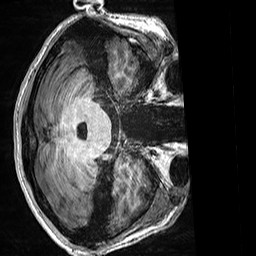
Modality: T1w
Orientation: axial
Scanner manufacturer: siemens
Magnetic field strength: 3 T
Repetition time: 2.5 s
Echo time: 0.00299 s